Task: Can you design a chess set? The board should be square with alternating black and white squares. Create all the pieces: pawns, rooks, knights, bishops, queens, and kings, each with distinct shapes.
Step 2962:
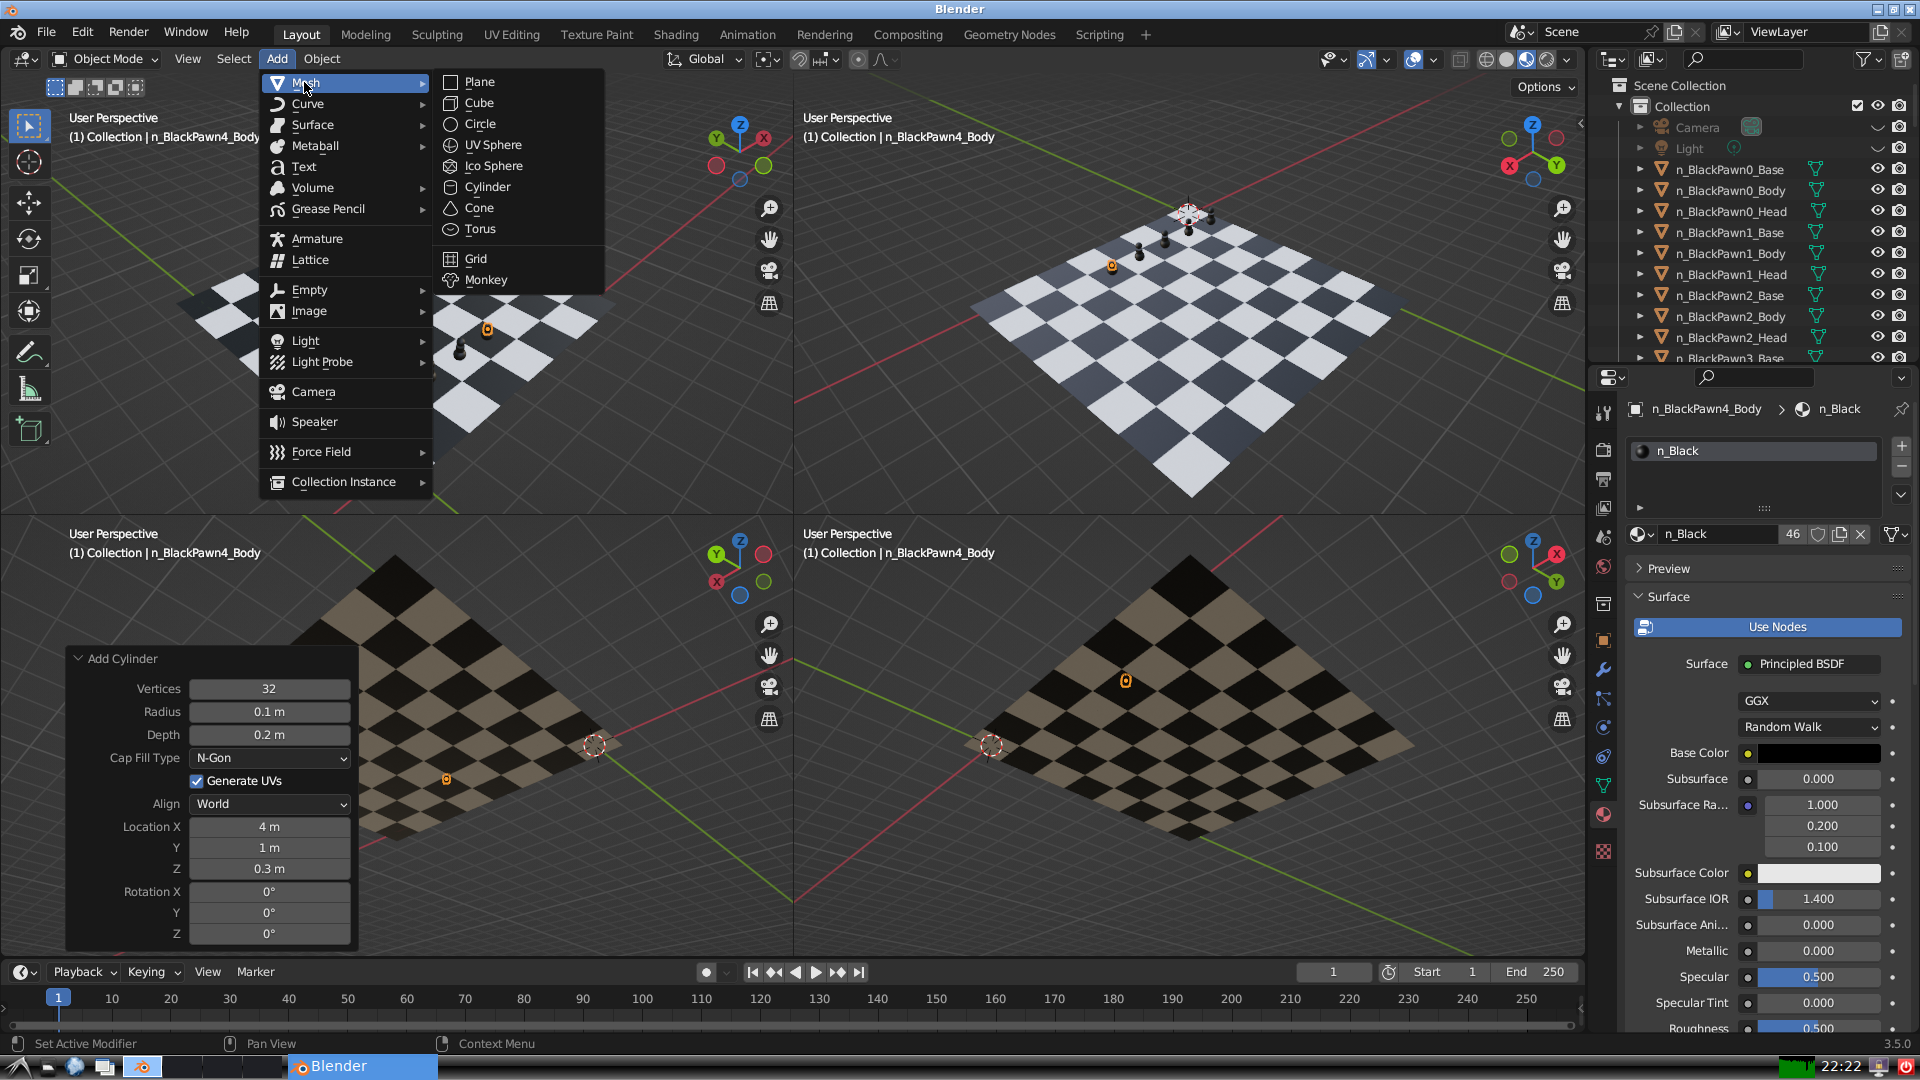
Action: {"mouse_move": [499, 144]}